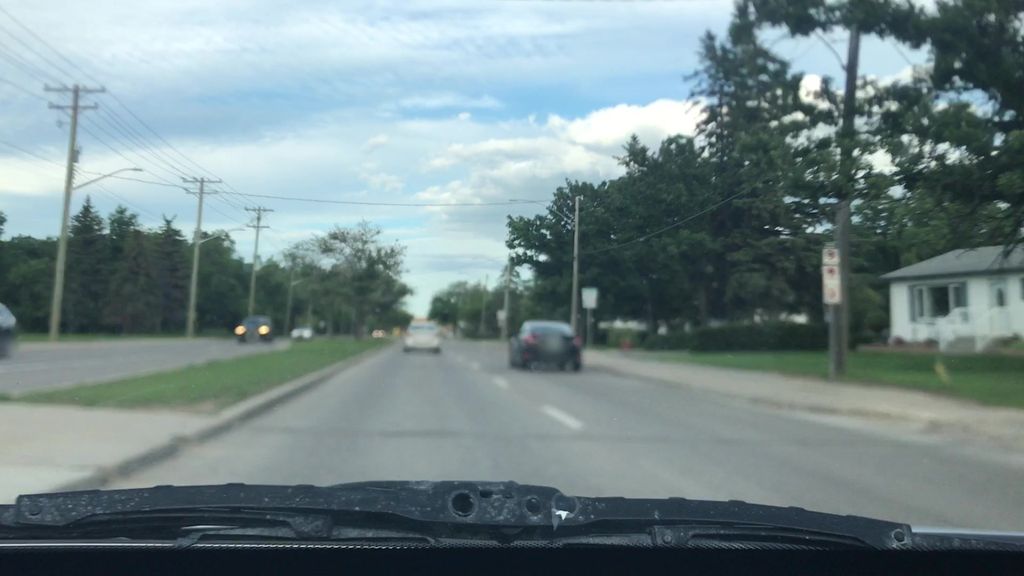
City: winnipeg